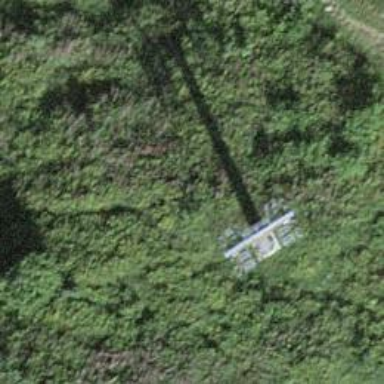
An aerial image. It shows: Pylon used for aerialway.